Field crop: tomato
Growth stage: 1
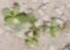
Species: portulaca